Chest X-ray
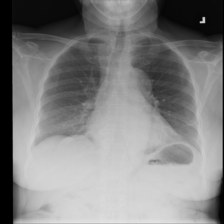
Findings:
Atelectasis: negative
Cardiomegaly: negative
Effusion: negative
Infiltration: negative
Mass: negative
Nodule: negative
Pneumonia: negative
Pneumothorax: negative
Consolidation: negative
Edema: negative
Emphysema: negative
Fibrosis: negative
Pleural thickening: negative
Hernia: negative